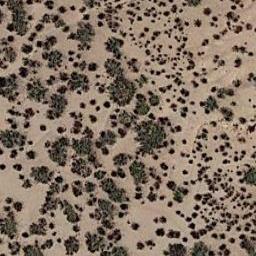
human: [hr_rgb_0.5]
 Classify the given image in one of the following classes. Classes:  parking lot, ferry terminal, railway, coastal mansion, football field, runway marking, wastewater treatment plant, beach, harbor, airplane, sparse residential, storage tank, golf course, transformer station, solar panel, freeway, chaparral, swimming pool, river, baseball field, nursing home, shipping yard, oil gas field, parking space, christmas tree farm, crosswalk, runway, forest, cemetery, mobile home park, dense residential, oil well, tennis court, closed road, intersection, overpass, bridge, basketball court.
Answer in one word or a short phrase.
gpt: chaparral